Brain MRI, t1w sequence, axial 2D slice.
Patient: age 26, sex F, weight 90 kg, height 1.9 m
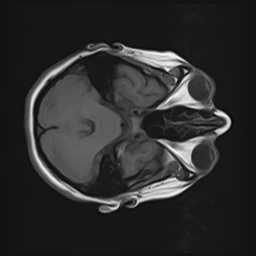